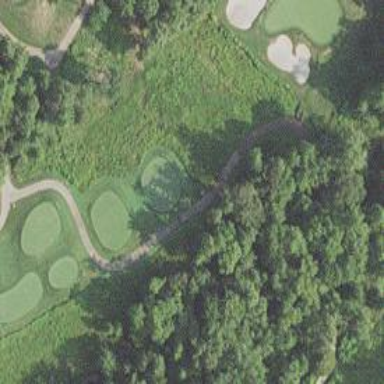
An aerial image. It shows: Path for both roads and golfers.